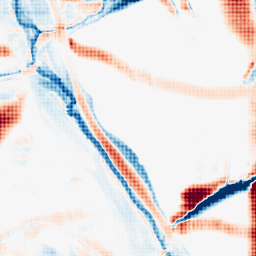
Category: morphological
Decomposition family: morphological_rect
Decomposition parameters: operation: average
width: 50
height: 20
Upsampling method: sinc_hamming
Upsampling parameters: scale: 4
kernel_size: 4
Upsampling scale: 4